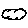
Label: cloud